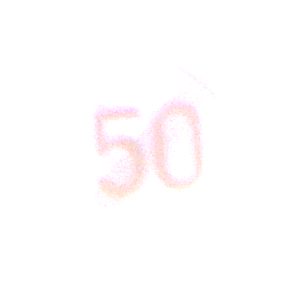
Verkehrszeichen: EndeGeschwindigkeit50
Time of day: Dawn
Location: Outdoor (Nature)
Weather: PartlyCloudy
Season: NotSpecified
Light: Natural